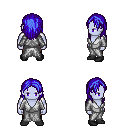
a pixel art fantasy rpg character, male body template, dark elf, purple skin, white robe, gold greaves, blue long hairstyle, black shoes, four views (front, back, left, right), 2x2 character sprite sheet, small pixel art, hard edges, no anti-aliasing